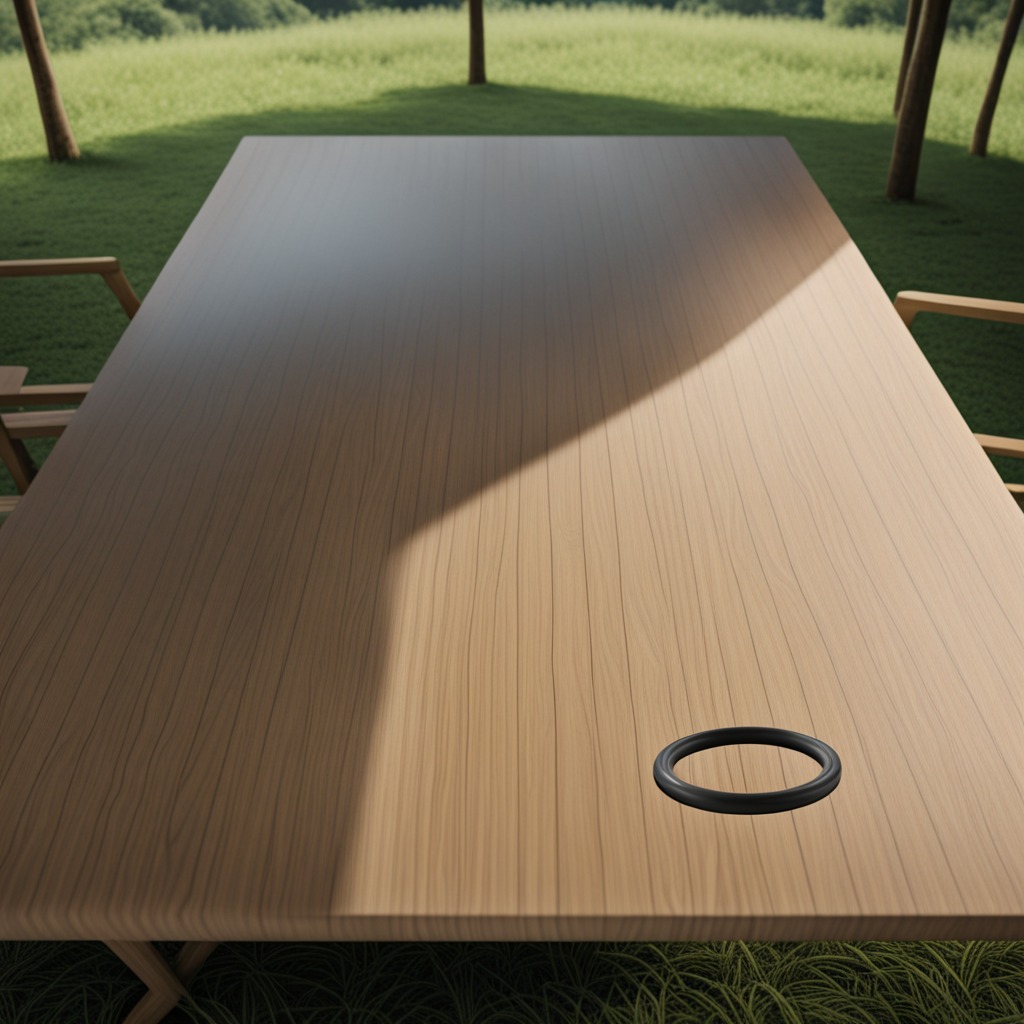
A rubber O-ring lies on the wooden table inside a jungle field workshop tent.